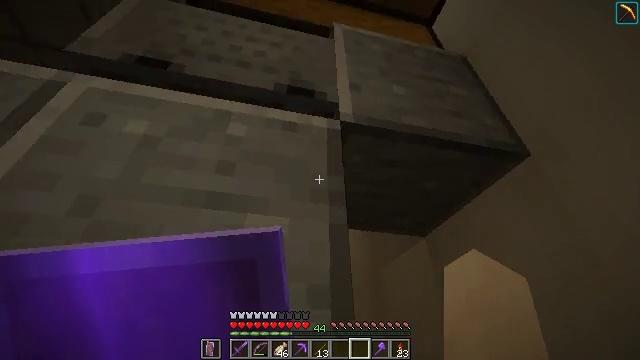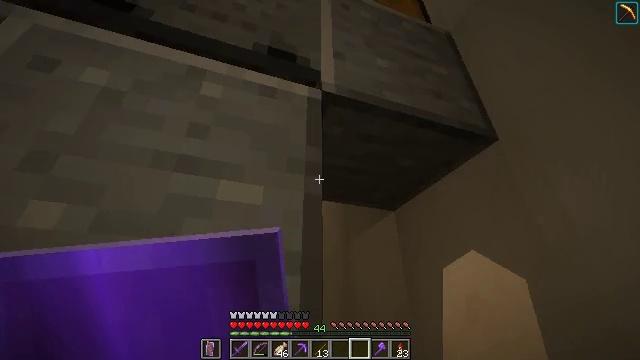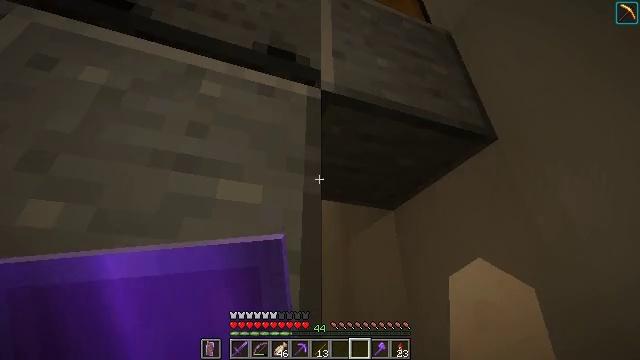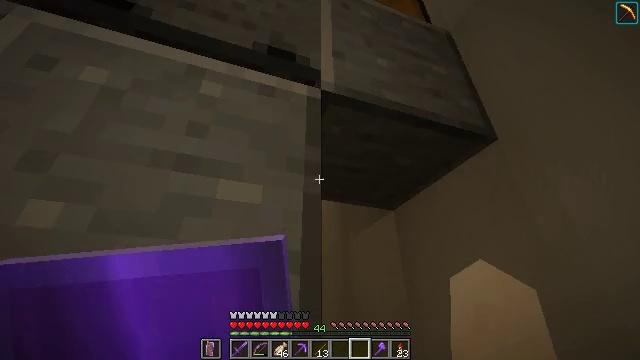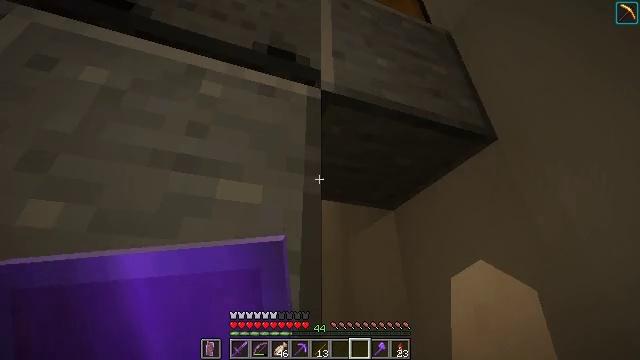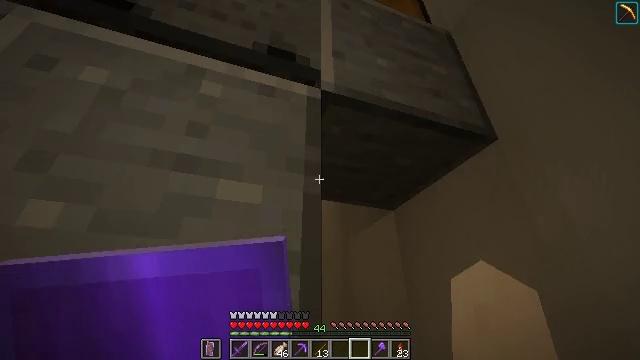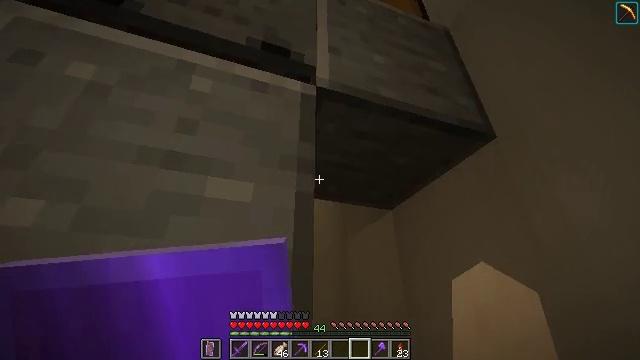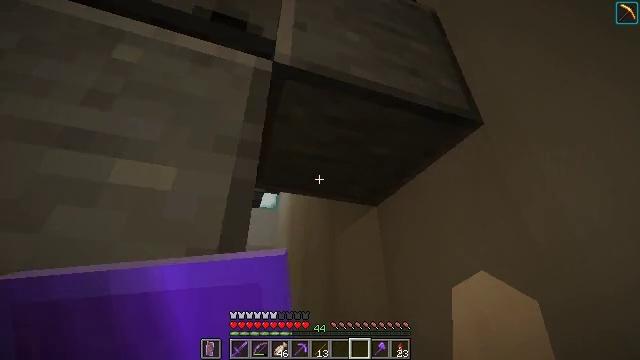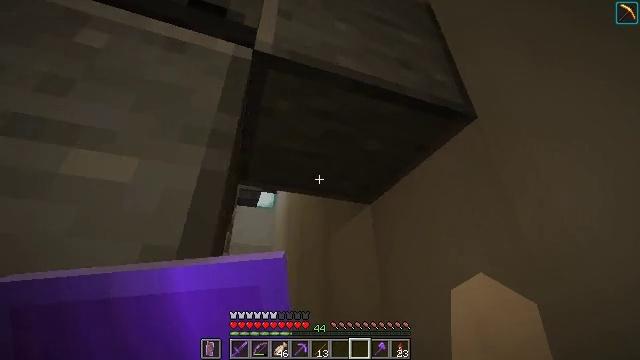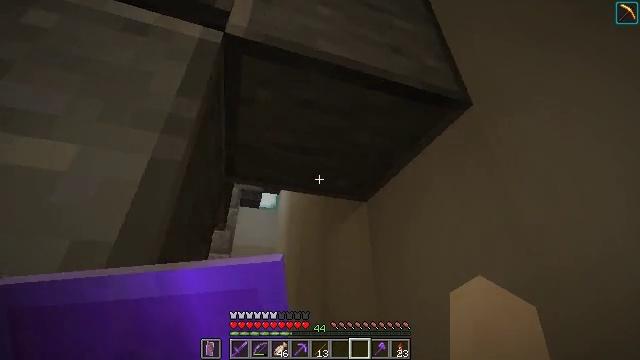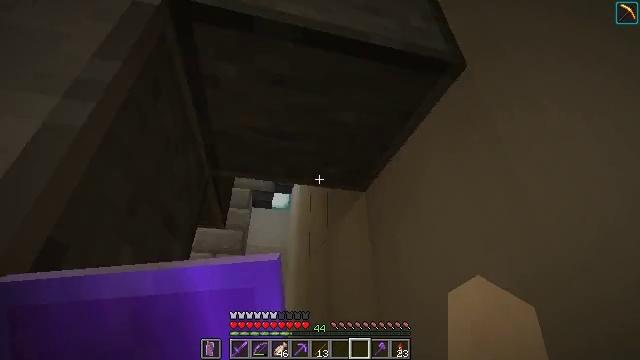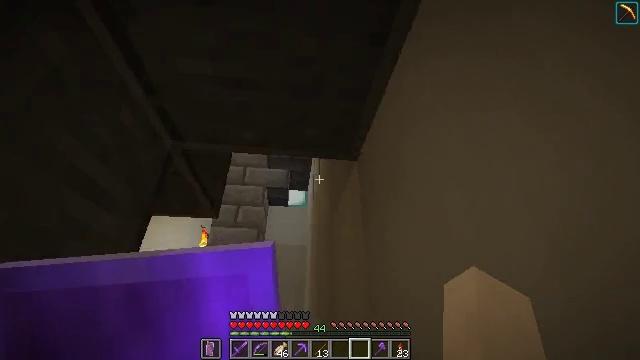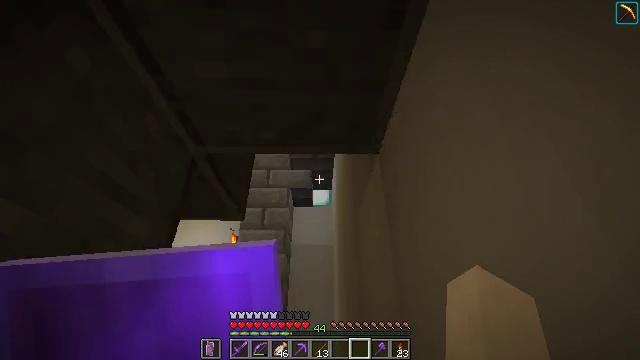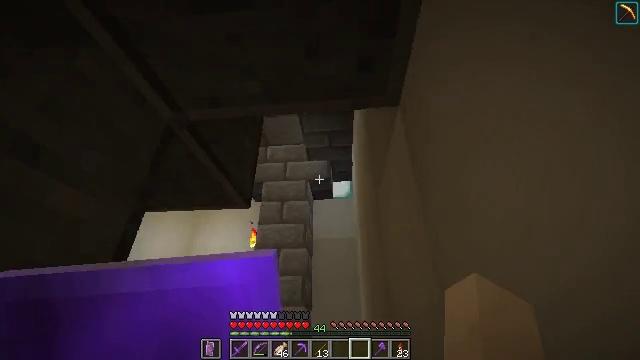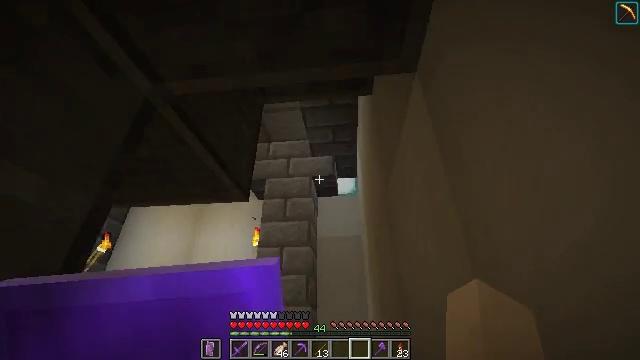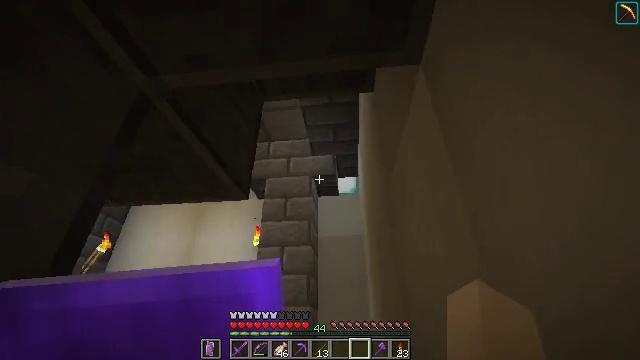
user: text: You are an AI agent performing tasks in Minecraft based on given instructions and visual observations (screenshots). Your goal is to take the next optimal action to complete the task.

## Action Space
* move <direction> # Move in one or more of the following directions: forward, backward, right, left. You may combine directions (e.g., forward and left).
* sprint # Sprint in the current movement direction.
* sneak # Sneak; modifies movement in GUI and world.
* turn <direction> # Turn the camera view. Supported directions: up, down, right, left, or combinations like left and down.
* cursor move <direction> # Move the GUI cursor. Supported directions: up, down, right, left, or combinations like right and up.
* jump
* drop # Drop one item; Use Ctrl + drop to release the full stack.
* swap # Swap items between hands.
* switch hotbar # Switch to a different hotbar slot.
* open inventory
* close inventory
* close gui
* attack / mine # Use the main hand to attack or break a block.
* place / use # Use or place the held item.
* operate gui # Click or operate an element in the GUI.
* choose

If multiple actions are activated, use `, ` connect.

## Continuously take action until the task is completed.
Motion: motion action
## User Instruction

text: craft item soul torch
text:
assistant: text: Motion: turn right and down
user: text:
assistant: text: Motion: no_op
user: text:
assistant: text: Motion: no_op
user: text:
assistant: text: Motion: no_op
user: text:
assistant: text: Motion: no_op
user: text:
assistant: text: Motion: move forward and move right
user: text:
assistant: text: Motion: move forward and move right
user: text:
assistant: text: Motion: move forward and move right
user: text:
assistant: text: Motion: move forward and move right, turn left
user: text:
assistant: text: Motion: move forward and move right, turn left
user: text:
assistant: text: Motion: move forward, turn left
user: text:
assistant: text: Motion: move forward, turn left
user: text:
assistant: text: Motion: move forward, turn left
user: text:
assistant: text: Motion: move forward, turn left
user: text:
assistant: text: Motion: move forward
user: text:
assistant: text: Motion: no_op
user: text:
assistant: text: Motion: no_op
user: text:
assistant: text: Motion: no_op
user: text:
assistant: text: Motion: turn left
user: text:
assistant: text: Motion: turn left
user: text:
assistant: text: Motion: move right, turn left and up
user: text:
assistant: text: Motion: move right, turn left
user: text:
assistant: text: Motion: move right, turn left and down
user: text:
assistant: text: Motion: move right, turn left and down
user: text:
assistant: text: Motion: move right, turn left and up
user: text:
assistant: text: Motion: move right, turn left
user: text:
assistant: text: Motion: no_op
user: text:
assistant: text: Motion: turn left
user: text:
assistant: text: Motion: turn left and down
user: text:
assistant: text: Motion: turn left and down